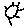
Label: sun